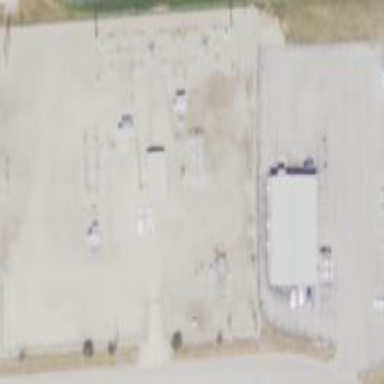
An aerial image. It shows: Distribution-level power substation.